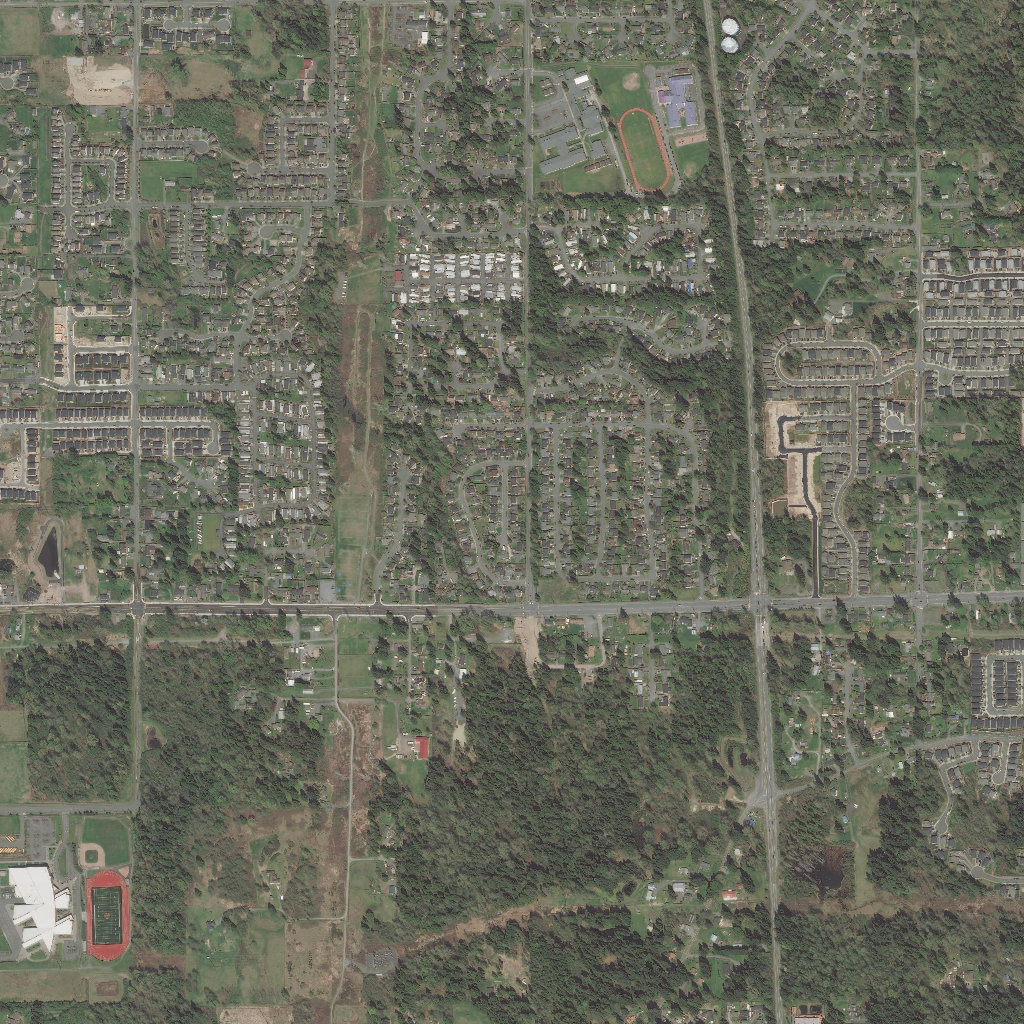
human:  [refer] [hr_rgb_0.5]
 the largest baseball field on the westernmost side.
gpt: <box>[[7, 79, 13, 84, 0]]</box>